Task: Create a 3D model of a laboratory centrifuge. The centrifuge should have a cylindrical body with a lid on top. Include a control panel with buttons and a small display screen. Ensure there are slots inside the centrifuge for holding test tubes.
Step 220:
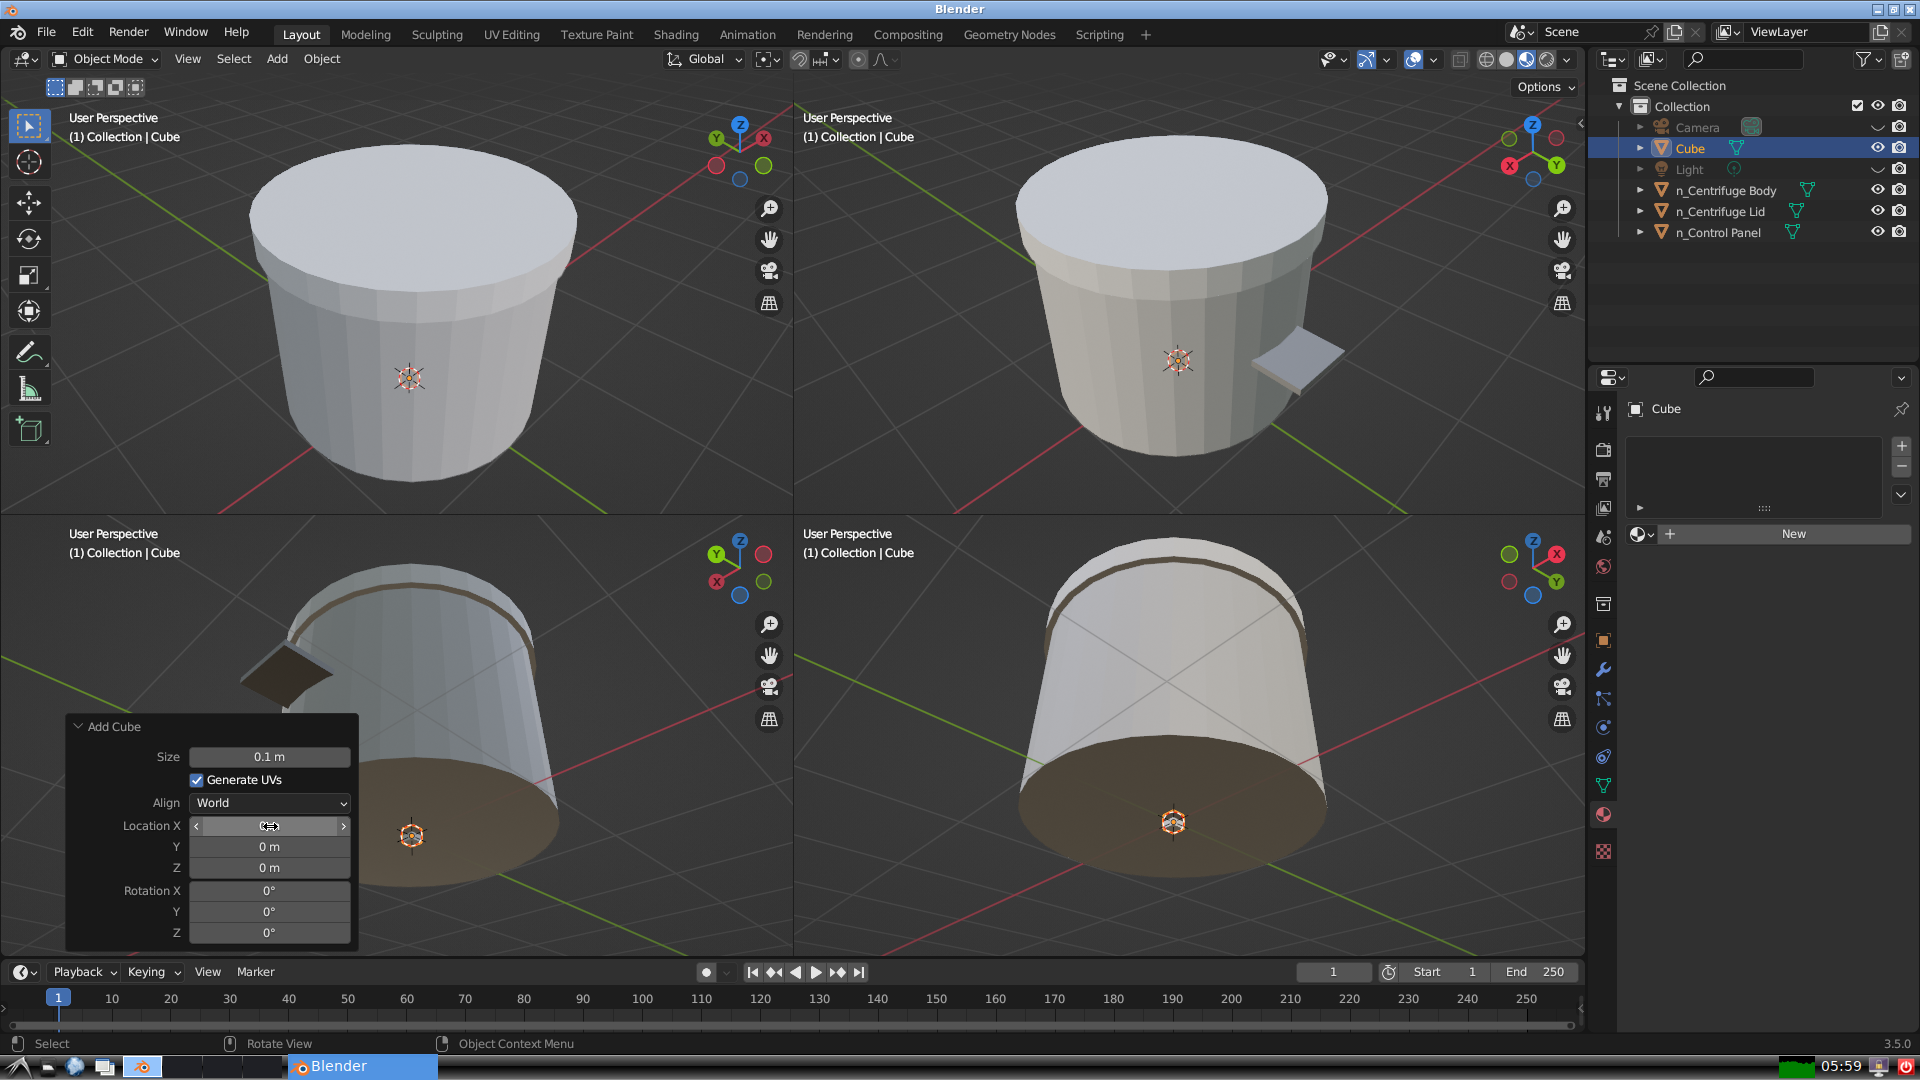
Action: click: no